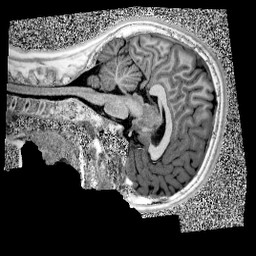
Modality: UNIT1
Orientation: sagittal
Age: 11
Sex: female
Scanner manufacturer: siemens
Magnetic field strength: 3 T
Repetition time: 4 s
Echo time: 0.00299 s